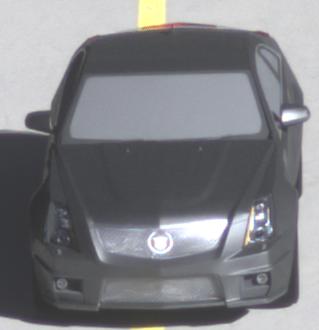
Make: Cadillac
Model: CTS-V
Detailed model: CTS-V (II) Limousine
Model produced from: 2008/11
Model produced until: 2010/12
Doors: 4
Color: gray
Road condition: wet road
Daytime: morning or afternoon
Contrast: high contrast